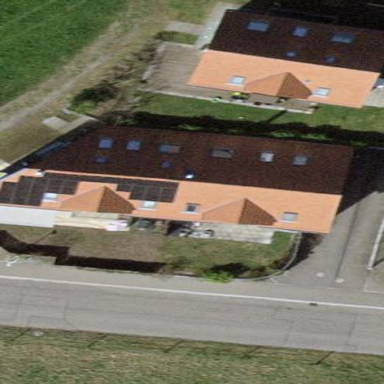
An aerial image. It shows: Terrace building.